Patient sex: M
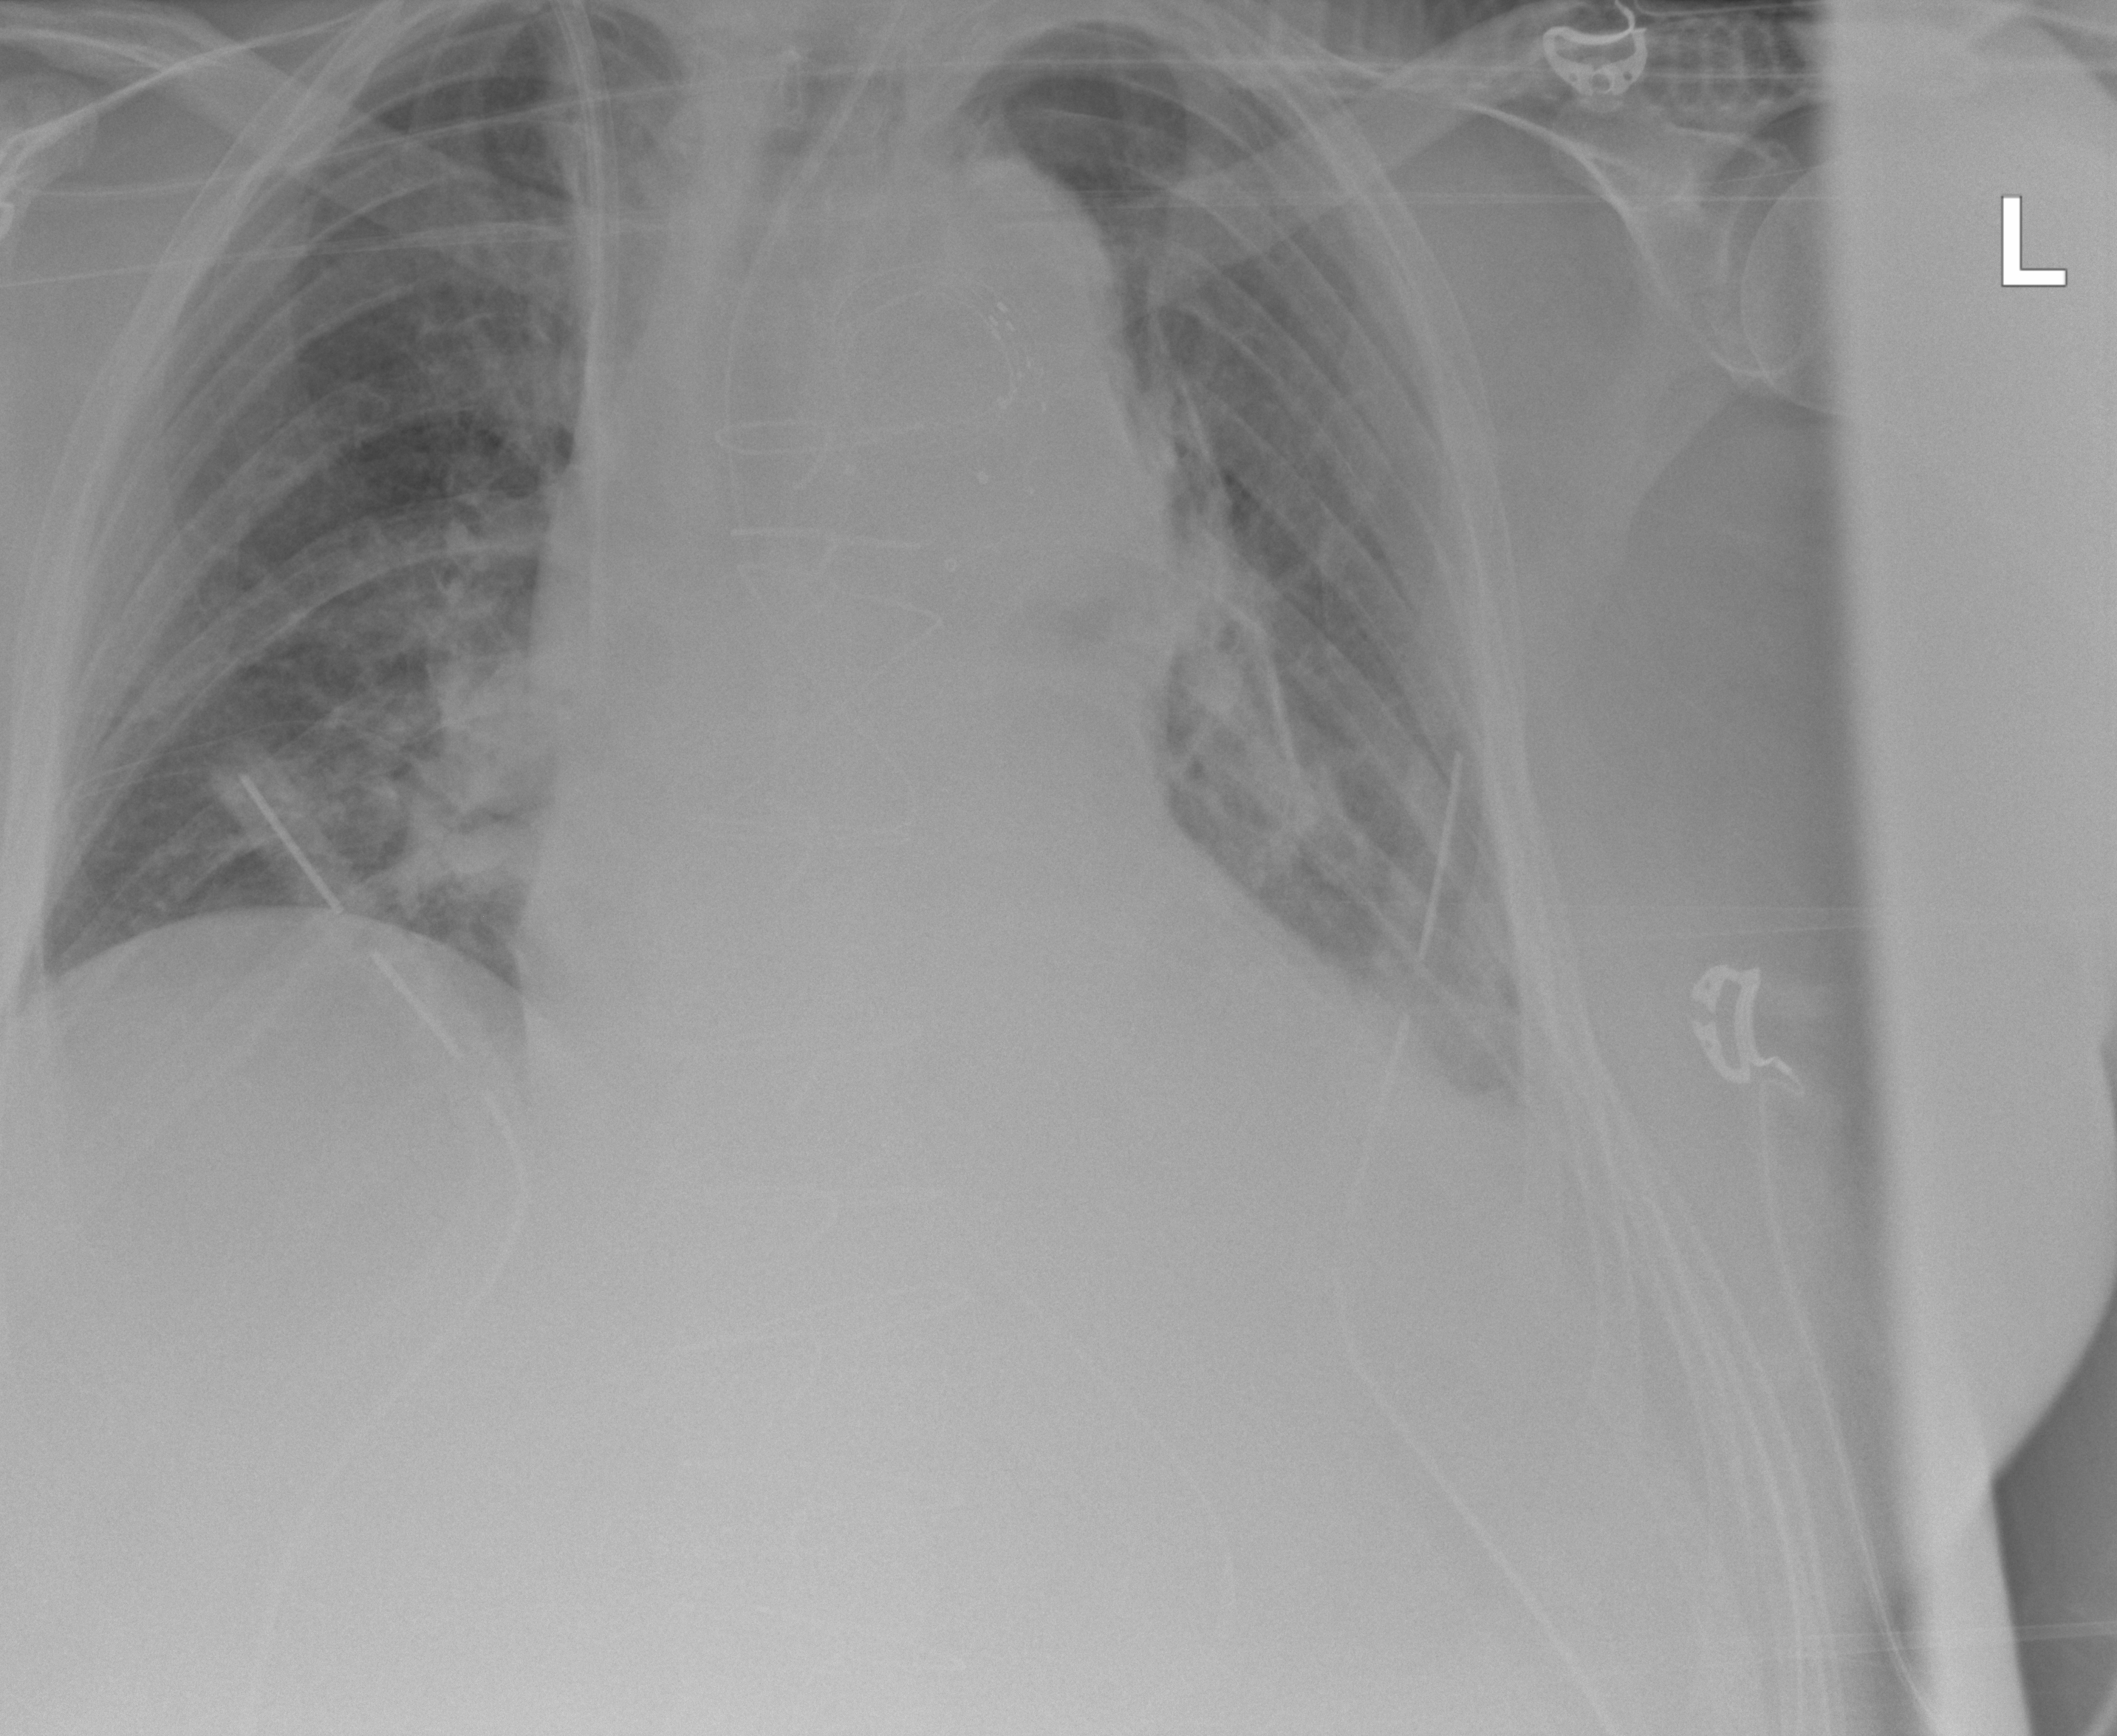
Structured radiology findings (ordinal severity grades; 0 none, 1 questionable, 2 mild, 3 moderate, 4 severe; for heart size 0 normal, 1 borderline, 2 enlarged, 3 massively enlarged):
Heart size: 2
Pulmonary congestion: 3
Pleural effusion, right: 0
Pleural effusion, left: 3
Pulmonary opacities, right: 2
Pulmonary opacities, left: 2
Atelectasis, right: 2
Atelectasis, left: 3